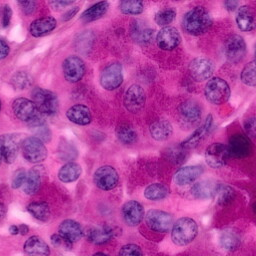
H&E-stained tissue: Pancreatic